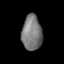
Tissue: lung
Cell type: T cells
Senescence score: 0.1811
Nuclear area (px): 687
Mean DAPI intensity: 121.662